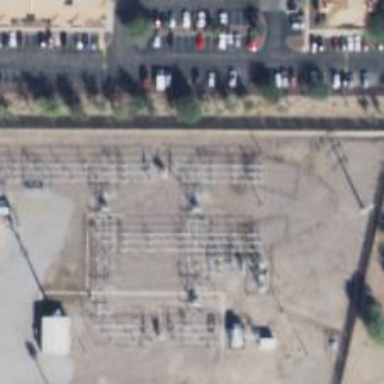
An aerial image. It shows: Switch used for power control.